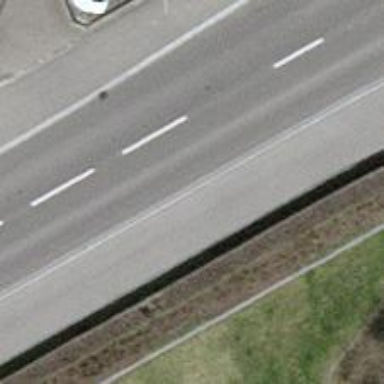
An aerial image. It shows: Cycleway.